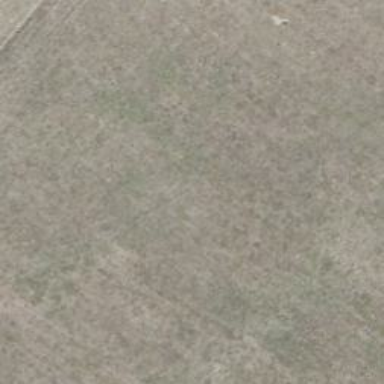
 making the path very difficult to traverse."